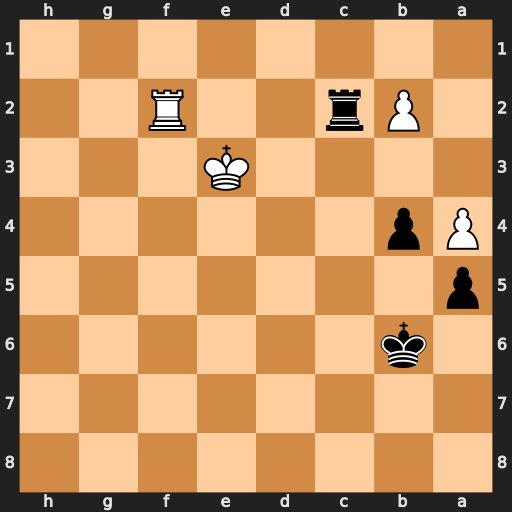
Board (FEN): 8/8/1k6/p7/Pp6/4K3/1Pr2R2/8
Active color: b
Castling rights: -
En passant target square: -
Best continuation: Rxf2 Kxf2 Kc5 Ke1 Kc4 Kd2 Kb3 Kc1 Ka2 Kc2 Ka1